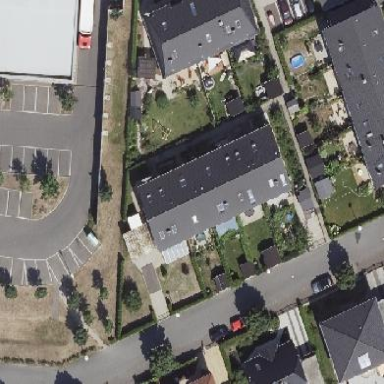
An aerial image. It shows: Terrace-style building with gabled roof.